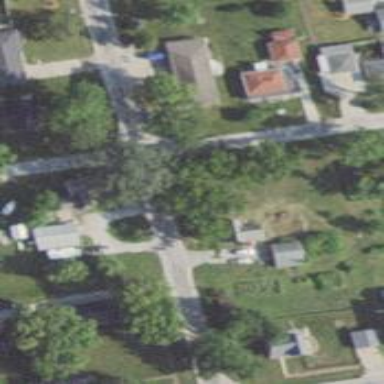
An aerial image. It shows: Residential road.